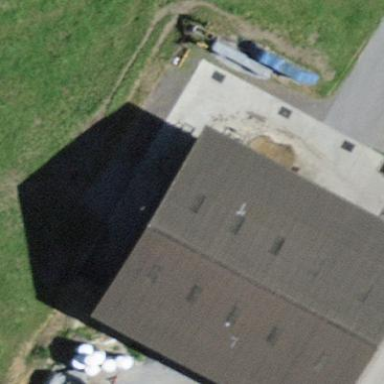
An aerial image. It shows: Rural barn.